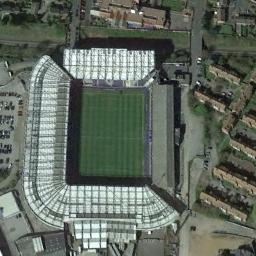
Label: stadium